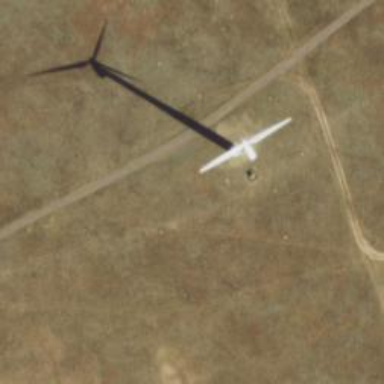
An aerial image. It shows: Wind turbine generating electricity using wind as the power source. The turbine type is horizontal axis.